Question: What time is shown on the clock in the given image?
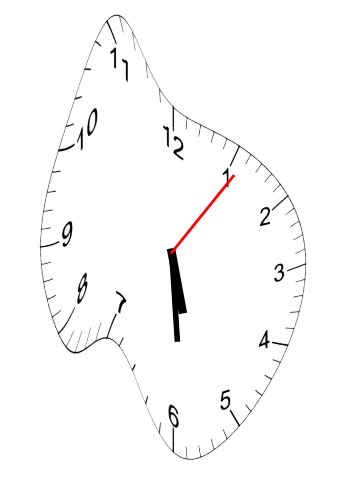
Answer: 05:29:06